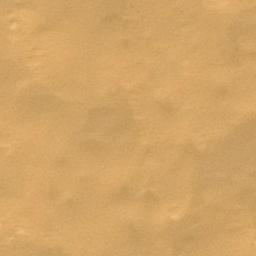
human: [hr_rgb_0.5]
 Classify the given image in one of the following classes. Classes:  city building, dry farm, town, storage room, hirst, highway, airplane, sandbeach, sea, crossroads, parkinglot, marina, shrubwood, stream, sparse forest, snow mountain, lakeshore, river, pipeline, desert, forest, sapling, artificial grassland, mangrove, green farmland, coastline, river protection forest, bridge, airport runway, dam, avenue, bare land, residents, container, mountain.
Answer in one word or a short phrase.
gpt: desert